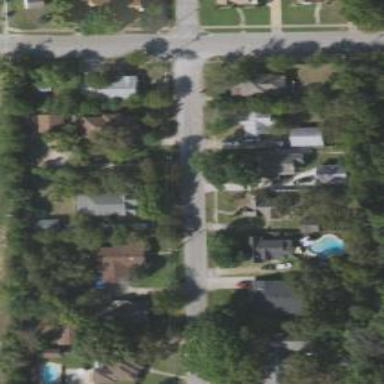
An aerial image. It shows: Residential road.